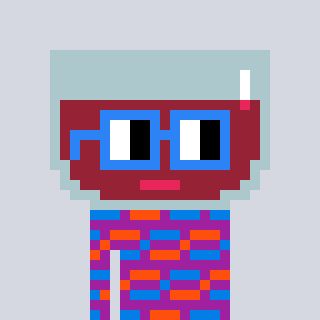
a pixel art character with square blue glasses, a wine-shaped head and a magenta-colored body on a cool background